Question: here is the image that i'm trying to fix when I hover on the first share icon the popup menu is showing also on other share instances how do i prevent this?

here is the full code base on the <URL>
'''
var TNWSC = {
init: function () {
var t;
var autohide = true;
jQuery(
'.tooltip-wrapper, #sharing-widget'
)
.hover(function () {
clearTimeout(t);
TNWSC.show_tooltip(
true);
autohide = true;
}, function () {
if (autohide ===
true) {
t = setTimeout(
"TNWSC.show_tooltip(false)",
800);
}
});
jQuery('#tooltip-close')
.click(function () {
clearTimeout(t);
TNWSC.show_tooltip(
false);
autohide = true;
});
jQuery(".popup-link")
.click(function (e) {
TNWSC.open_popup($(
this)
.attr("href"));
e.preventDefault();
});
},
show_tooltip: function (show) {
if (show) {
jQuery('.icon-share')
.addClass('active');
jQuery('.tooltip-wrapper')
.show();
} else {
jQuery('.icon-share')
.removeClass('active');
jQuery('.tooltip-wrapper')
.hide();
}
},
open_popup: function (url) {
var width = 640;
var height = 420;
var popupName = 'popup_' +
width + 'x' + height;
var left = (screen.width -
width) / 2;
var top = ((screen.height -
height) / 2) + 25;
var params = 'width=' + width +
',height=' + height +
',location=no,menubar=no,scrollbars=yes,status=no,toolbar=no,left=' +
left + ',top=' + top;
window[popupName] = window.open(
url, popupName, params);
if (window.focus) {
window[popupName].focus();
}
}
};
jQuery(document)
.ready(function () {
TNWSC.init();
});
'''
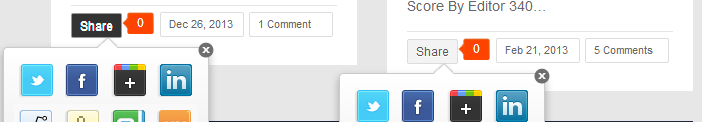
Answer: I suggest that you pass a reference to the hovered element to your 'show_tooltip' function. Then, select the elements that you'd like to 'show()' or 'addclass()'.
Something like this for your 'hover()':
'''
TNWSC.show_tooltip(true,jQuery(this));
'''
Then something like this for 'show_tooltip':
'''
show_tooltip: function(show,$obj) {
if(show) {
jQuery('.icon-share',$obj).addClass('active');
jQuery('.tooltip-wrapper',$obj).show();
} else {
jQuery('.icon-share',$obj).removeClass('active');
jQuery('.tooltip-wrapper',$obj).hide();
}
}
'''
Please find two examples in <URL>' to reference the object over which the mouse is hovering.
I may be able to get more specific to your code if you are able to include your relevant HTML.
---
## Edit:
Thanks for the jsFiddle.
Below are modified sections of your code. Notice that the '$hovered' object is passed to 'show_tooltip()' so that it knows which box is active.
The timeouts that close the boxes are set based on the DOM index of the active element and are stored separately in an array. That way, the two timeouts function independently from one another.
'''
var t=[];
var autohide = true;
jQuery('.toolbar-social').hover(function () {
var $hovered=jQuery(this);
clearTimeout(t[$hovered.index()]);
TNWSC.show_tooltip(true, $hovered);
autohide = true;
}, function () {
if (autohide === true) {
var $hovered=jQuery(this);
t[$hovered.index()] = setTimeout(function() {TNWSC.show_tooltip(false,$hovered)}, 800);
}
});
'''
I changed '#tooltip-close' to a class rather than an ID, because we want more than one of them on the page:
'''
jQuery('.tooltip-close').click(function () {
var $hovered=jQuery(this).closest('.toolbar-social');
clearTimeout(t[$hovered.index()]);
TNWSC.show_tooltip(false,$hovered);
autohide = true;
});
'''
And here's the 'show_tooltip()' function, using the '$hovered' object again to modify only child elements of the active box.
'''
show_tooltip: function (show, $hovered) {
if (show) {
jQuery('.icon-share',$hovered).addClass('active');
jQuery('.tooltip-wrapper',$hovered).show();
} else {
jQuery('.icon-share',$hovered).removeClass('active');
jQuery('.tooltip-wrapper',$hovered).hide();
}
},
'''
Here's a <URL>.